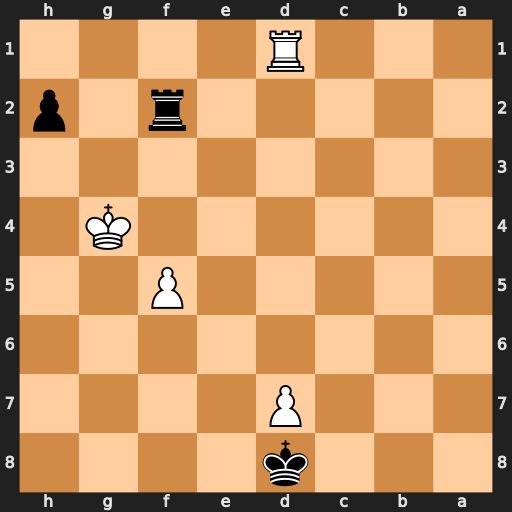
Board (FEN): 3k4/3P4/8/5P2/6K1/8/5r1p/3R4
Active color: b
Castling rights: -
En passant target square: -
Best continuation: Rg2+ Kh3 Rg1 Kxh2 Rxd1